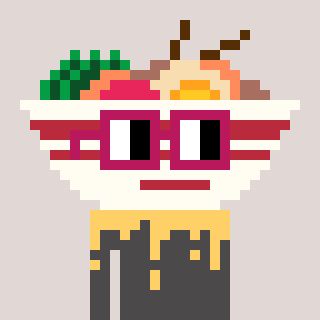
a pixel art character with square dark red glasses, a noodles-shaped head and a grayscale-colored body on a warm background